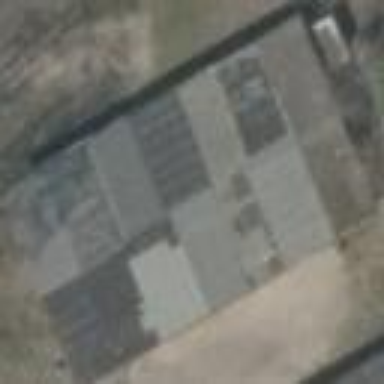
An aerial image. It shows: Garage building.